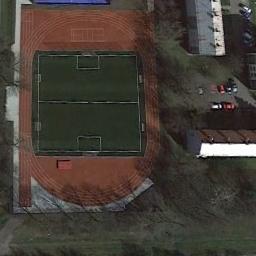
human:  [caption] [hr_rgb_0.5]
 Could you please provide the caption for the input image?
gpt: Track and field are next to buildings and lawns, Surrounded by a lot of vegetation .

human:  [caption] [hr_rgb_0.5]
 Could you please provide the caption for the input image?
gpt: There is an ground track field .

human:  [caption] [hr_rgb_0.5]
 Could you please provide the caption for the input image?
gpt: There are many trees beside the ground track field .

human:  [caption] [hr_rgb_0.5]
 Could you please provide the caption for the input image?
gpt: The ground track field with a football field is next to a parking lot and two white high-rise building .

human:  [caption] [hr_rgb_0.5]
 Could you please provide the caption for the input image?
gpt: There are some withered trees beside the ground track field .